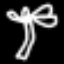
Label: palm tree